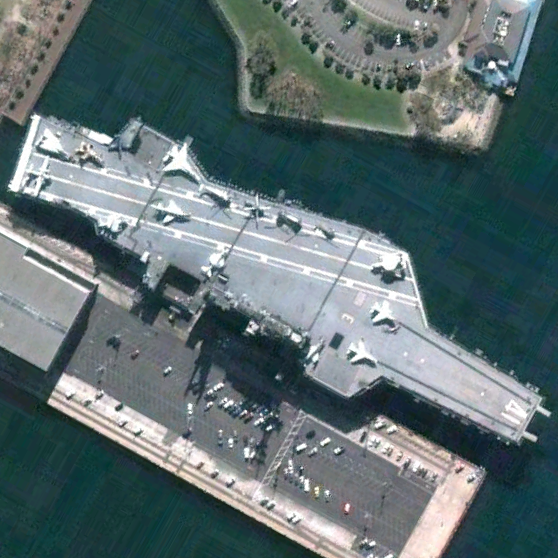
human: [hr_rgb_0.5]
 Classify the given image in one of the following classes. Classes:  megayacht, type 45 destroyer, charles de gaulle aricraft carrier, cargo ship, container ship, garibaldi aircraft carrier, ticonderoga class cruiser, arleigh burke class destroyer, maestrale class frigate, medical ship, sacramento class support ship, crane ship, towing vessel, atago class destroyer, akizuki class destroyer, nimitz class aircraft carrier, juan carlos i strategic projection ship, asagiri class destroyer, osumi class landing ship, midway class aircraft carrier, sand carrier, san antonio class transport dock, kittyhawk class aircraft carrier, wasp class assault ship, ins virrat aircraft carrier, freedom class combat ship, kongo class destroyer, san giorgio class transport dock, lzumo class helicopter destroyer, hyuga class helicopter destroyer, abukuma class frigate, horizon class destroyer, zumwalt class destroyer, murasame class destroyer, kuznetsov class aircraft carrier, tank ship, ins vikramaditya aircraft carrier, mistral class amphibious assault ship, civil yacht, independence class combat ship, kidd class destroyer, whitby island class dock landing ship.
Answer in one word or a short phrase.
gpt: Midway class aircraft carrier